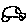
Label: car